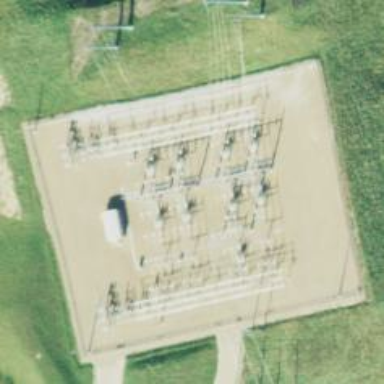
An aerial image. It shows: Switch for power supply.